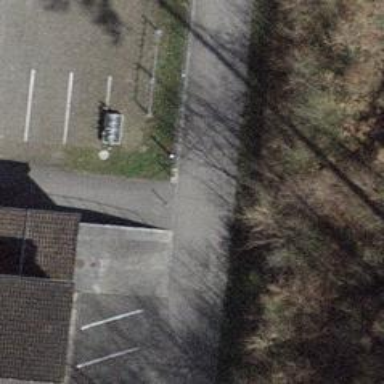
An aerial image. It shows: Bollard.